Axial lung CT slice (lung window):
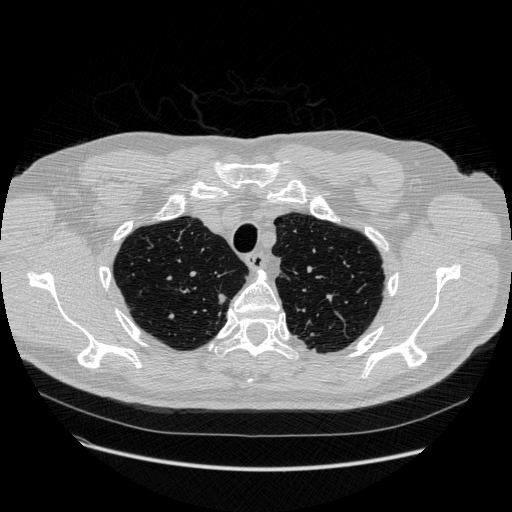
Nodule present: yes
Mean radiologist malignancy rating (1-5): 3.25